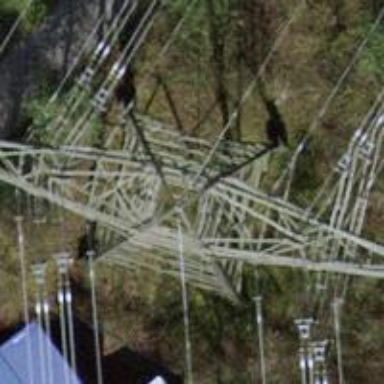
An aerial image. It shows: Power tower.